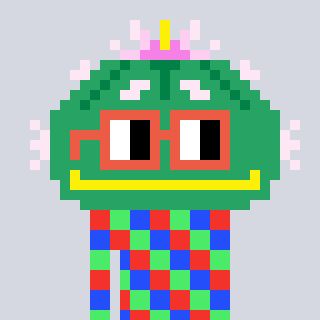
a pixel art character with square orange glasses, a peyote-shaped head and a purple-colored body on a cool background